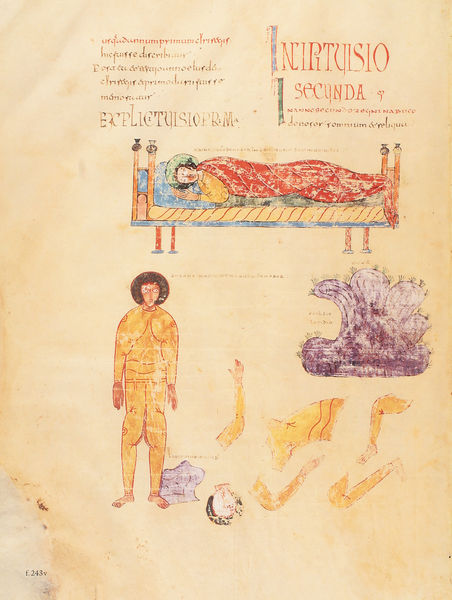
Titel: Beatus-Manuskript
Künstler: Magius
Institution: New York, Pierpont Morgan Library
Schlagwörter: blau, kopf, körper, mann, schlaf, gelb, grün, frau, männer, skizze, zeichnung, rot, wolke, beige, arm, arme, mensch, stehen, decke, beine, bein, schrift, welle, liegen, schlafen, studie, lila, bett, buch, seite, illustration, text, strafe, medizin, pergament, krankheit, mittelalter, heiliger, heilige, märtyrer, handschrift, latein, teile, körperteile, manuskript, gliedmaßen, illumination, zerstückelt